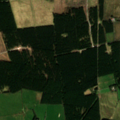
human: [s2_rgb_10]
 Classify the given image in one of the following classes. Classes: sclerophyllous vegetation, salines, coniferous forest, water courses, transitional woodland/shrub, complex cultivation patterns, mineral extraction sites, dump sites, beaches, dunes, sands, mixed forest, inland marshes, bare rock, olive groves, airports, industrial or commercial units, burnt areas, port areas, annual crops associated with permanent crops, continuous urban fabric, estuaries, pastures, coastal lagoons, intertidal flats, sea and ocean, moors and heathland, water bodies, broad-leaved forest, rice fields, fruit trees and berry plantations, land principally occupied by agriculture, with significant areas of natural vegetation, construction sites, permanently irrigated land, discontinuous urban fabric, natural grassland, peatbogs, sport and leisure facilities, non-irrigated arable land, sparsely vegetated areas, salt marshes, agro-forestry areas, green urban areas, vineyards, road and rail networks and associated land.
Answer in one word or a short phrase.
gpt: pastures, land principally occupied by agriculture, with significant areas of natural vegetation, coniferous forest, transitional woodland/shrub